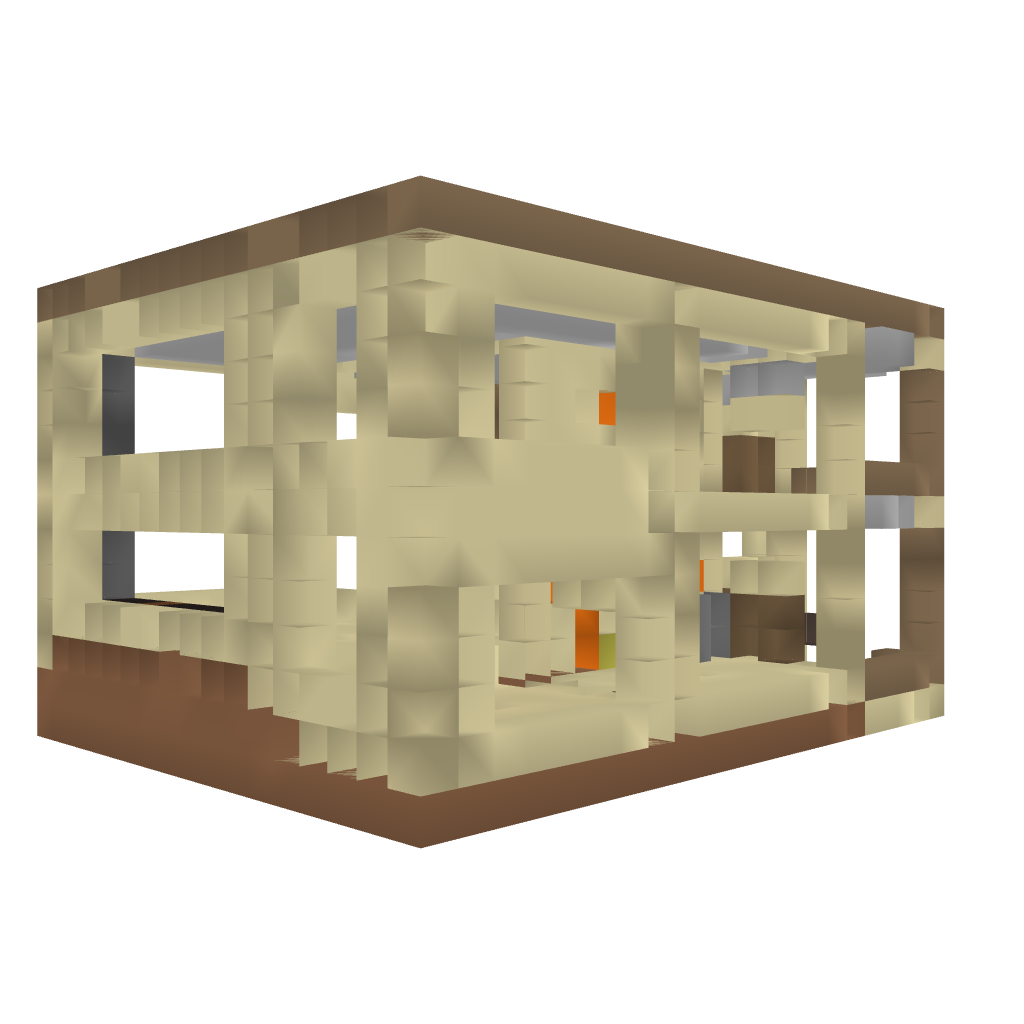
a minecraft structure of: Sandstone House